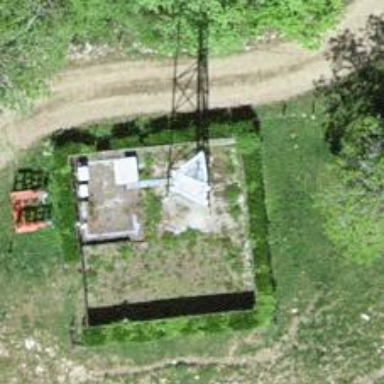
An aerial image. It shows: Man-made mast used for communication purposes.